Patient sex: F
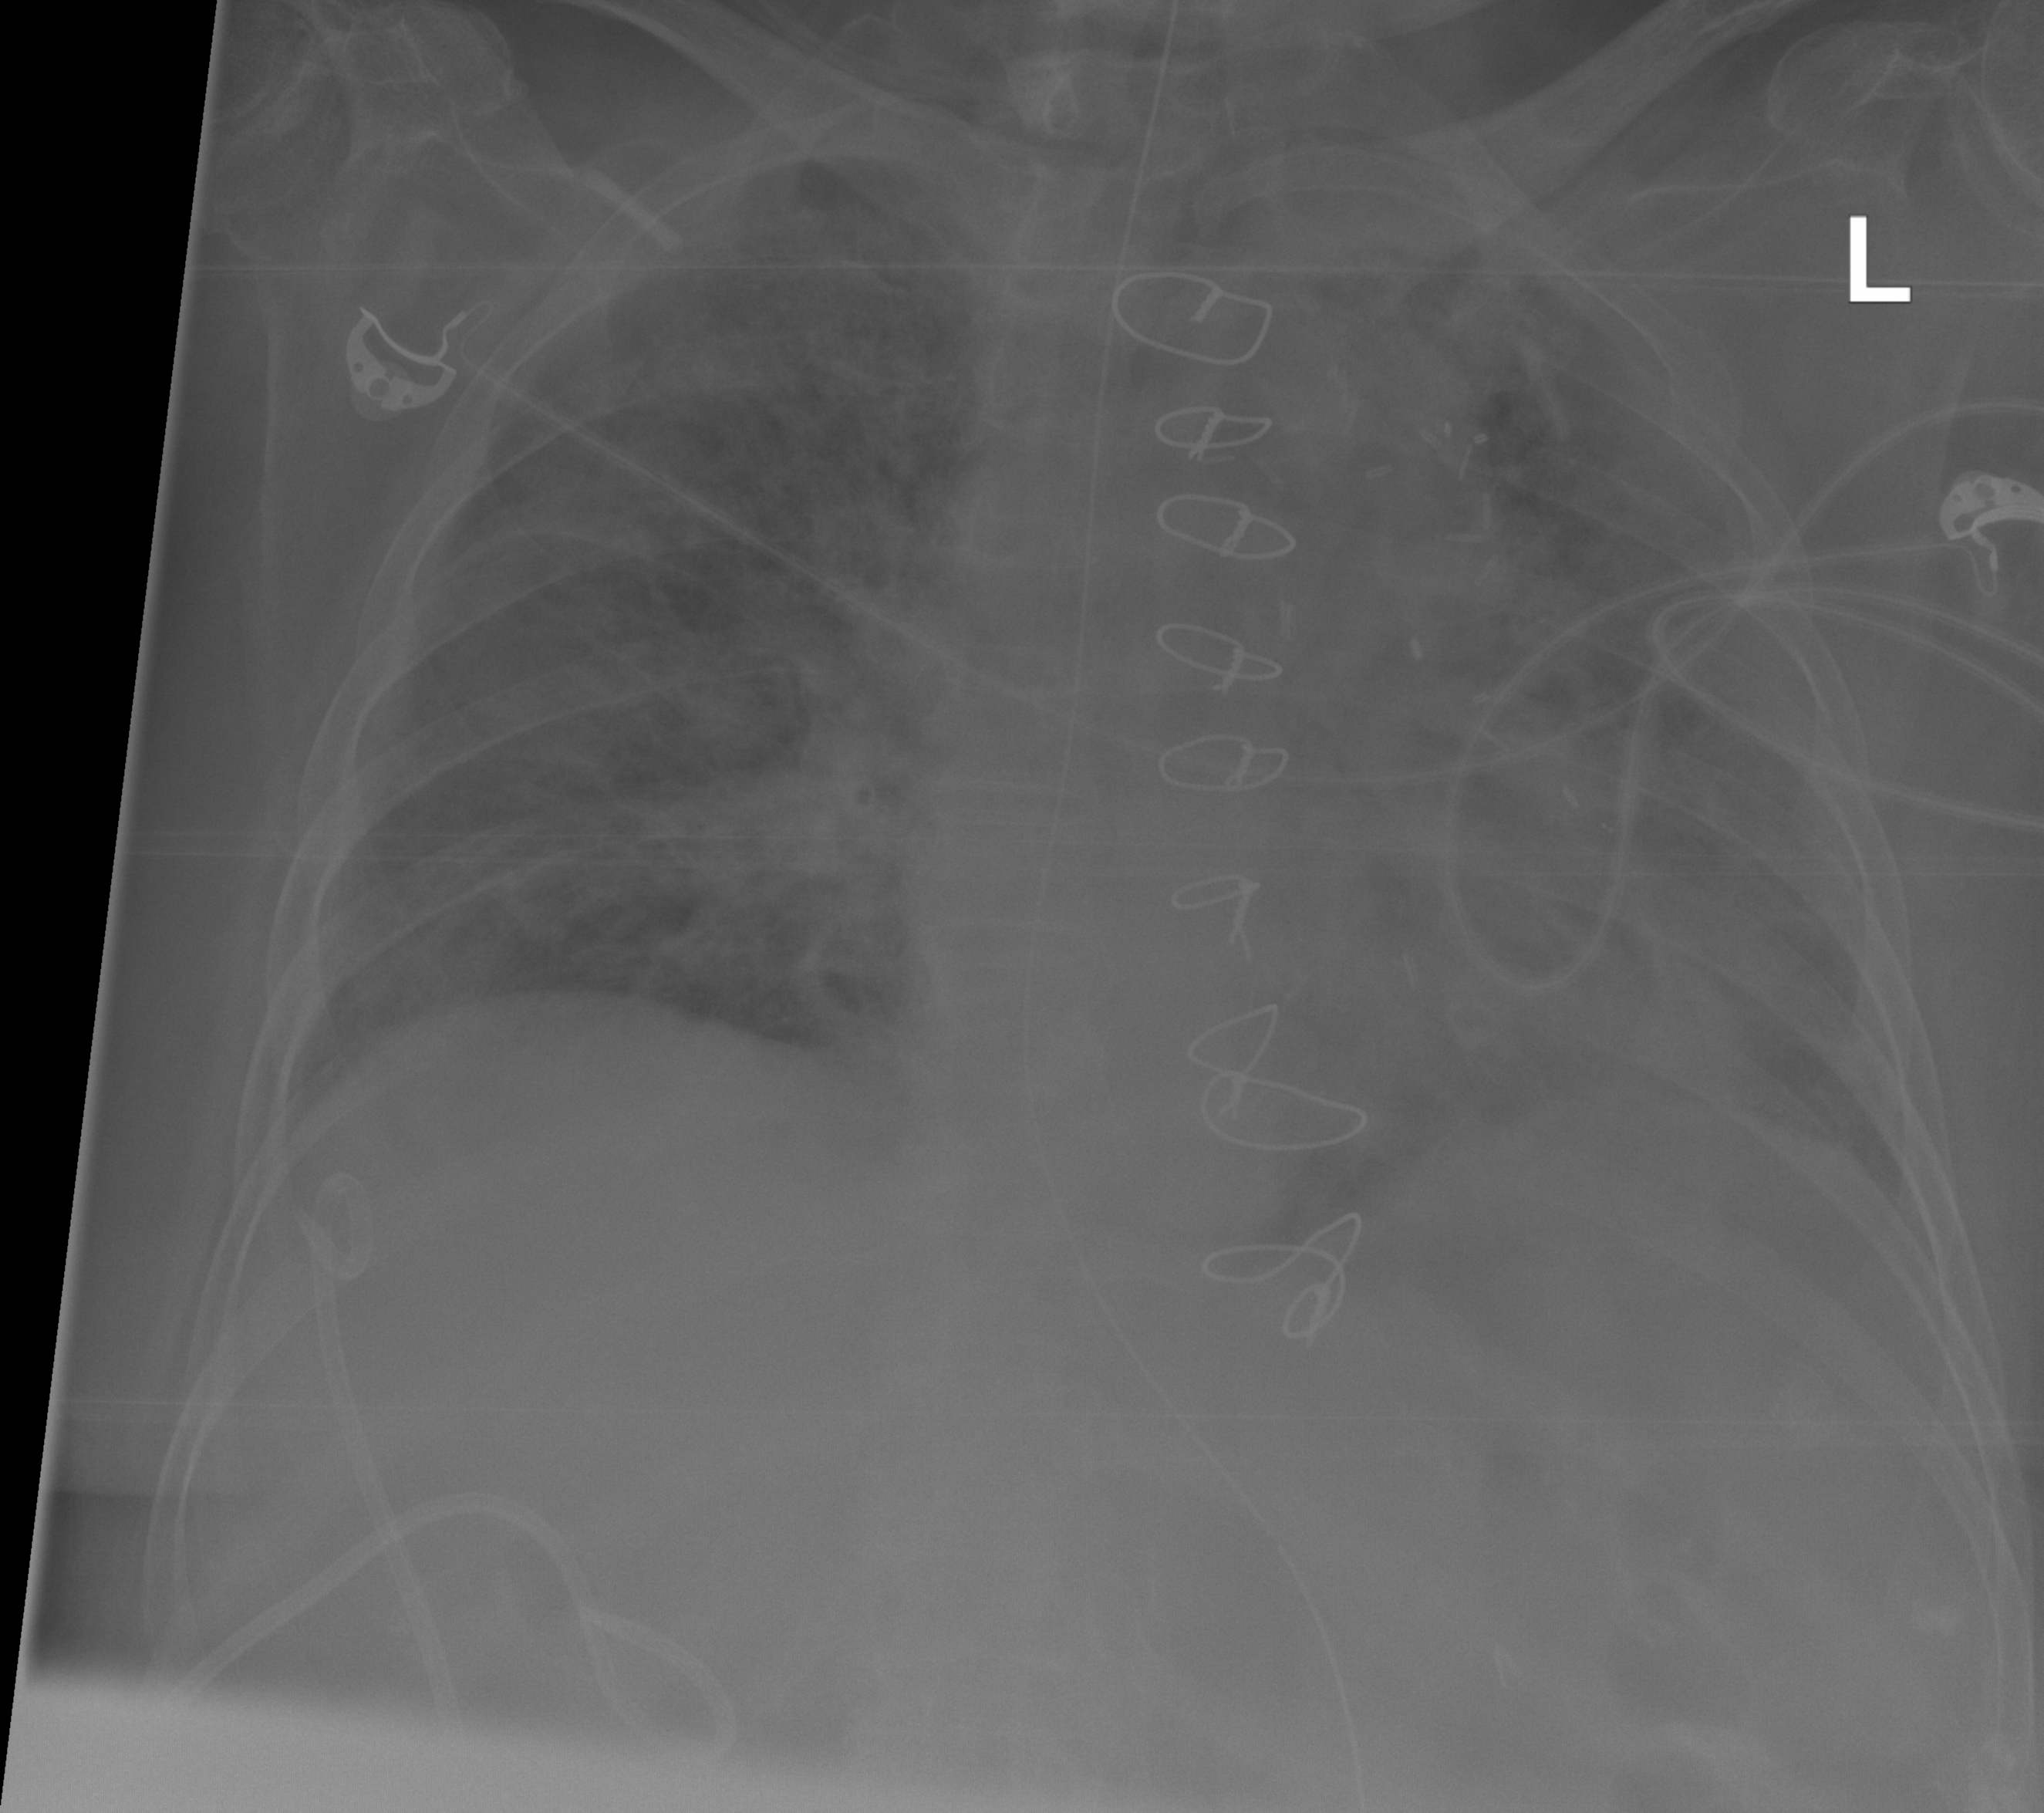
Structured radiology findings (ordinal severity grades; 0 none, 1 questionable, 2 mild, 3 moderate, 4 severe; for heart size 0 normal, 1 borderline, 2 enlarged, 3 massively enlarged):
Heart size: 2
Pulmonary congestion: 3
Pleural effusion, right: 0
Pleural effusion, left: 2
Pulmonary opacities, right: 2
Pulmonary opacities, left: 2
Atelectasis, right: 0
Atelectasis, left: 2